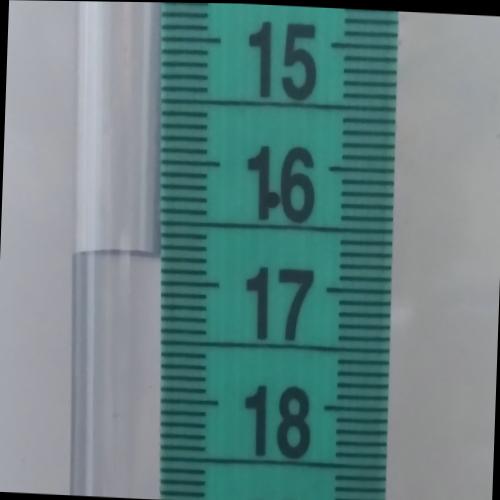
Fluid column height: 16.8 cm